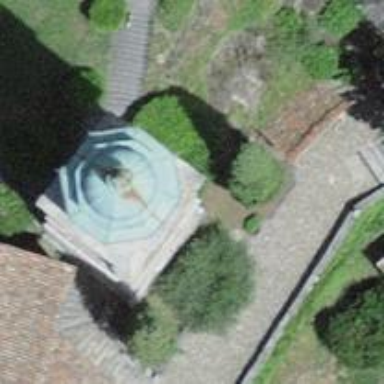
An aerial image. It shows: Bell tower building with teal dome roof.